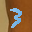
Label: 3